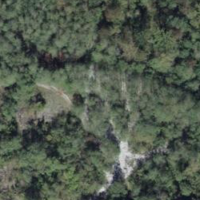
EUNIS habitat code: 32
Species observed at this site:
Impatiens parviflora